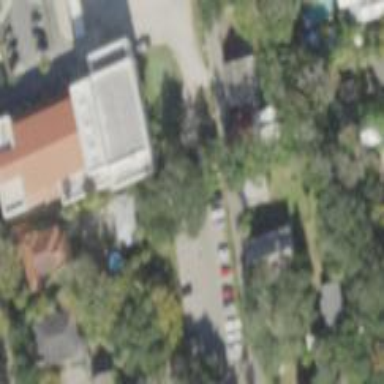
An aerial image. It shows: School building.